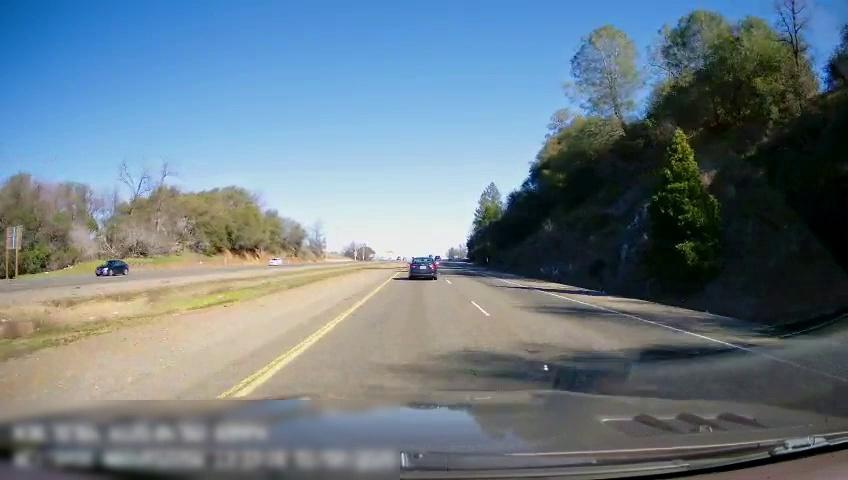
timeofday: Day
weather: Sunny
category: Drivable Space
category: Drivable Space
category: Vehicles | Car
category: Vehicles | Car
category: Lanes | Current Lane
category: Lanes | Current Lane
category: Lanes | Alternate Lane